Question: I have the following example <URL> where i've posted all 12 columns and the required css. the next piece of code i think it's the one that's causing the problems. In the live example you will notice that these two columns at less than 320px screen width will break the container and scrollbar will appear. I've tried fixing this problem but i didn't find a solution so far. Anyone around who can help me out ?
'''
<div class="col-mb-2 col-8 col-dt-5"><p>&nbsp;</p></div>
<div class="col-mb-2 col-2 col-dt-8"><p>&nbsp;</p></div>
'''
Update:
Added a picture to see the portion of the problem

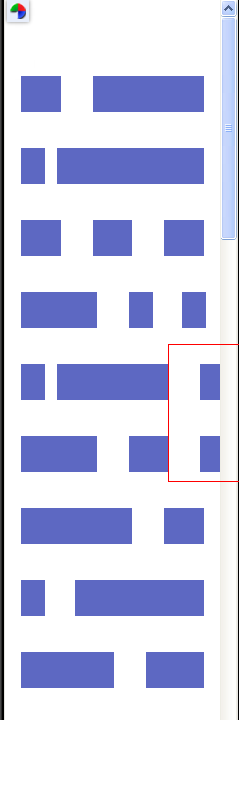
Answer: I think the problem is with this class:
'''
.testgrid p {
background: #5d68c2;
margin-bottom: 2em;
font-size: 0.75em;
line-height: 1em;
padding: 1em; /* <--- this is the problem */
color: #ffffff;
text-transform: uppercase;
font-weight: 800;
font-family: "Open Sans", Helvetica, Arial, Sans-serif
}
'''
you need to remove left and right 'padding':
'''
.testgrid p {
background: #5d68c2;
margin-bottom: 2em;
font-size: 0.75em;
line-height: 1em;
padding: 1em 0px; /* updated */
color: #ffffff;
text-transform: uppercase;
font-weight: 800;
font-family: "Open Sans", Helvetica, Arial, Sans-serif;
}
'''
I tried 'box-sizing' but not worked.
view this: <URL>